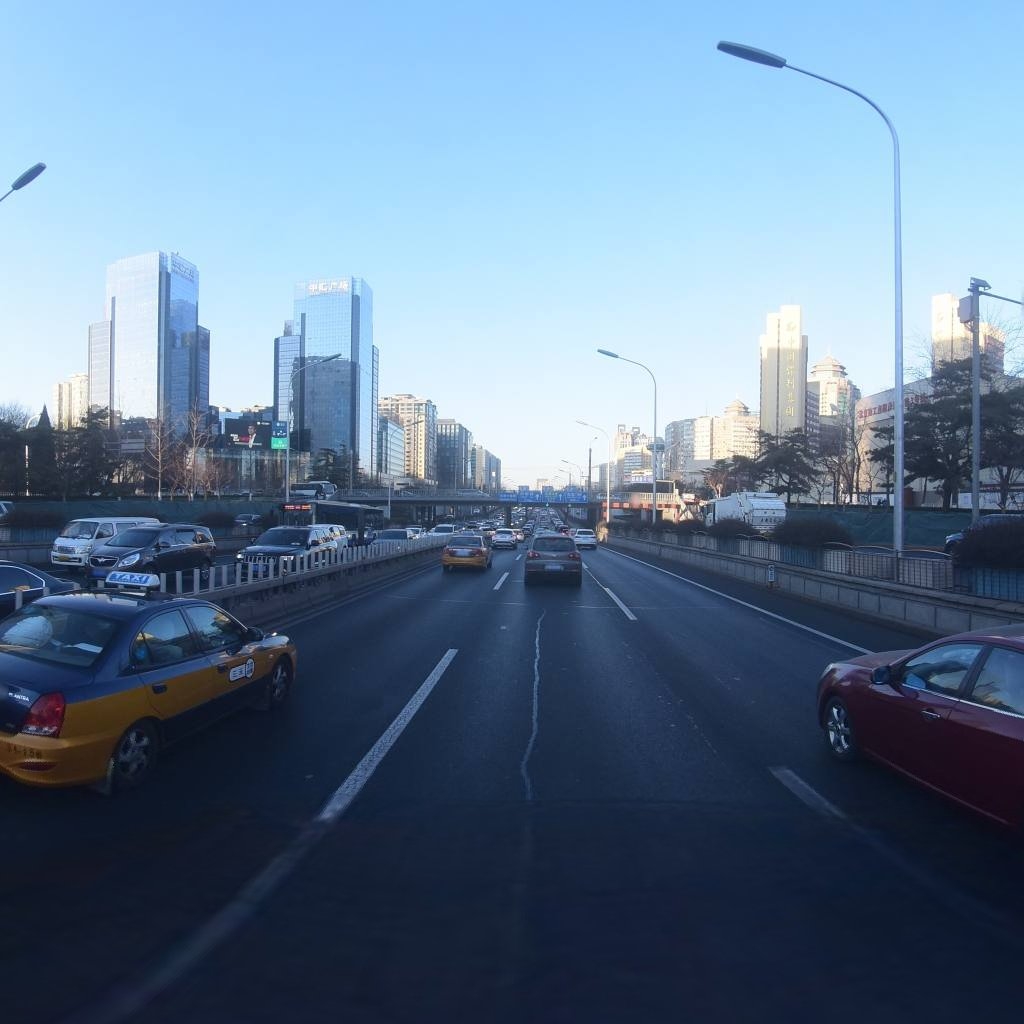
Region: Dongcheng
Road damage annotations: longitudinal patch, longitudinal patch, transverse patch, transverse patch